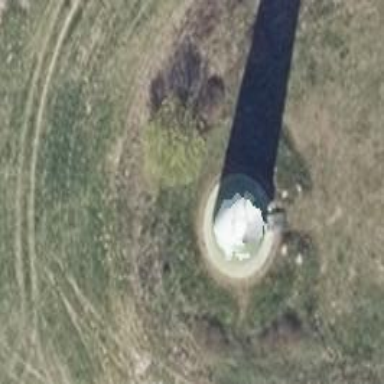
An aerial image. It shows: Wind generator in the form of horizontal axis wind turbine.